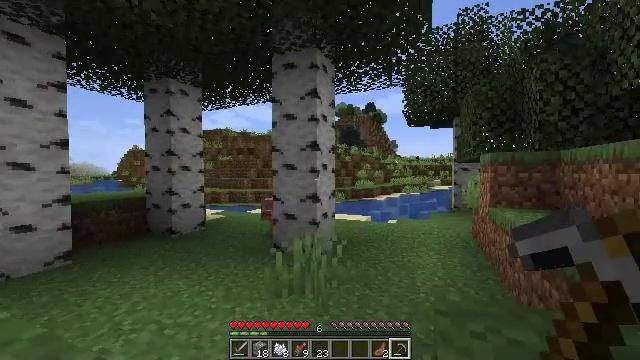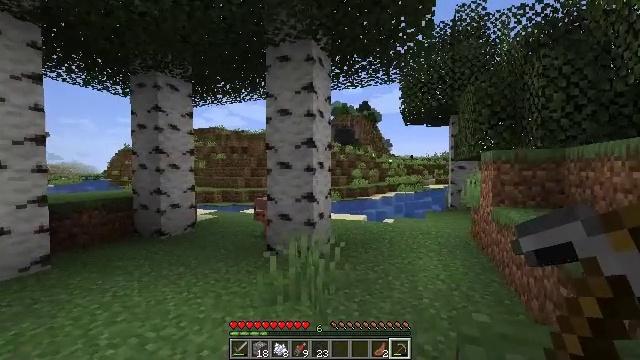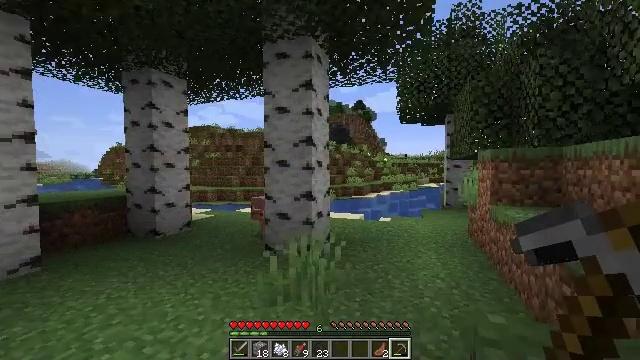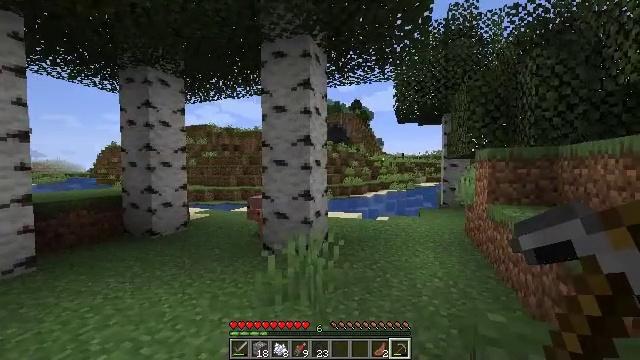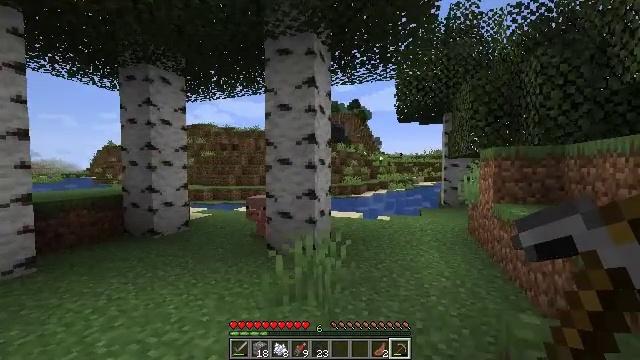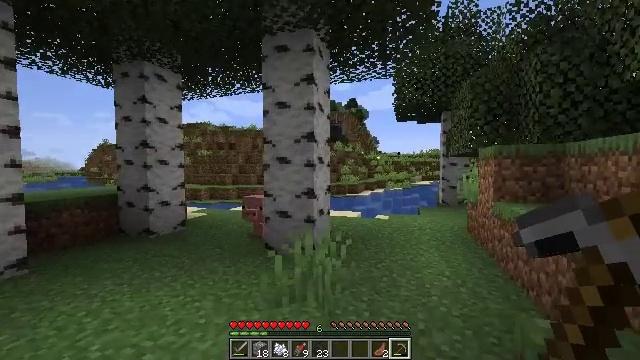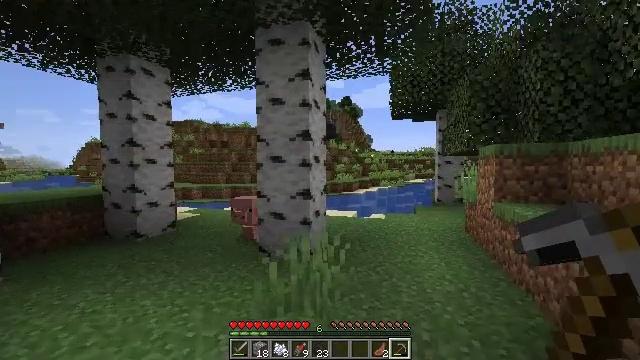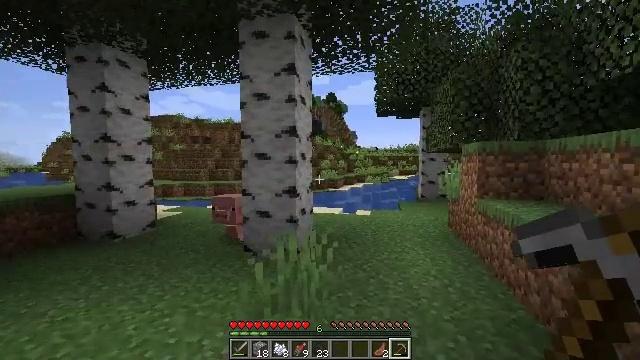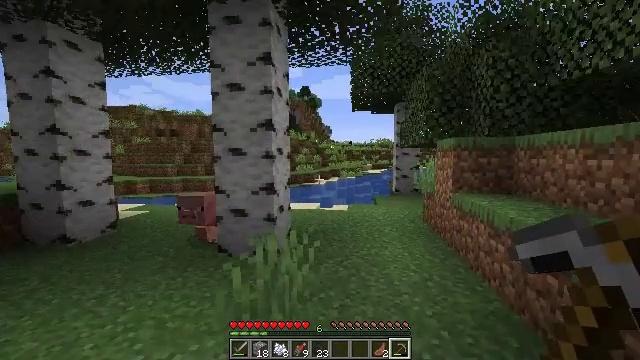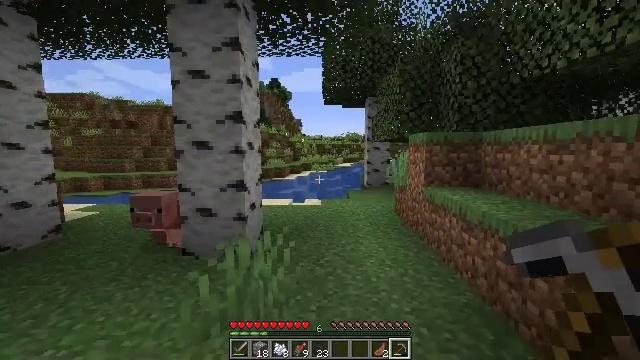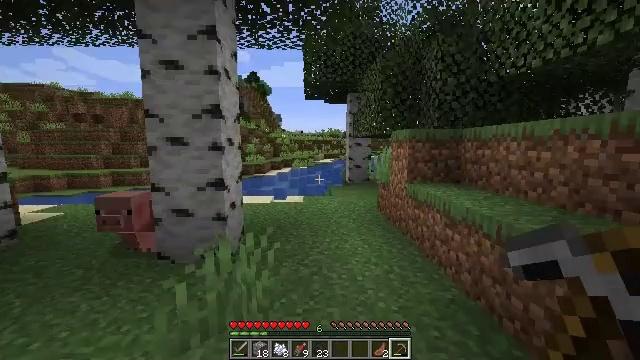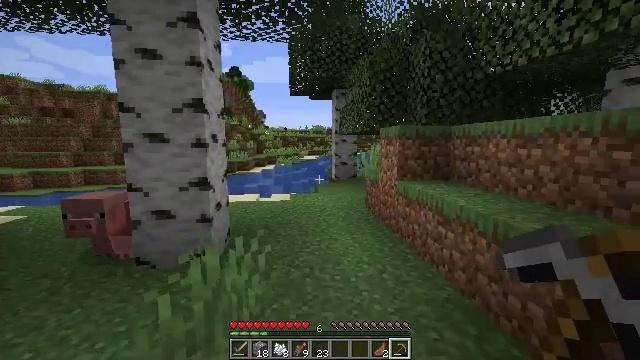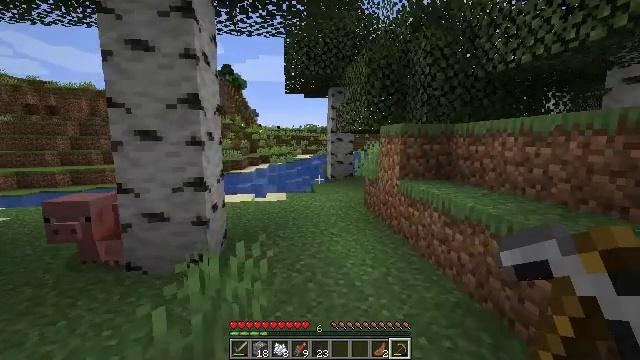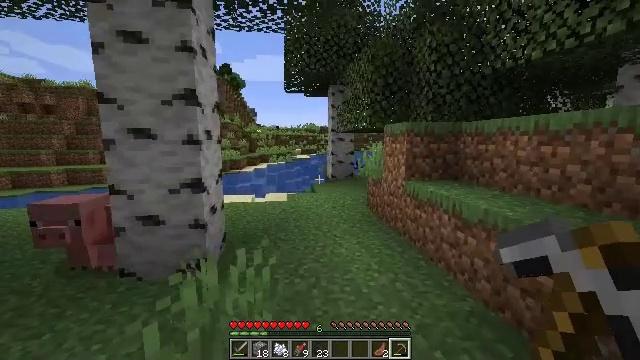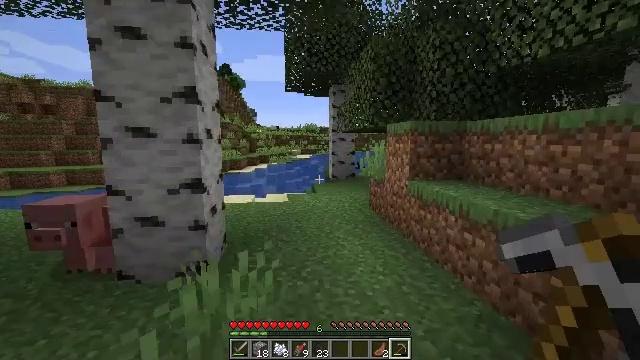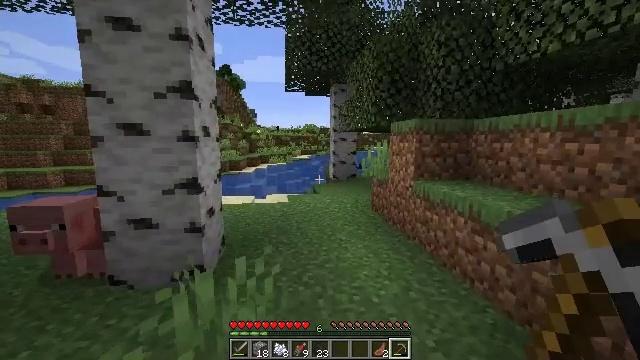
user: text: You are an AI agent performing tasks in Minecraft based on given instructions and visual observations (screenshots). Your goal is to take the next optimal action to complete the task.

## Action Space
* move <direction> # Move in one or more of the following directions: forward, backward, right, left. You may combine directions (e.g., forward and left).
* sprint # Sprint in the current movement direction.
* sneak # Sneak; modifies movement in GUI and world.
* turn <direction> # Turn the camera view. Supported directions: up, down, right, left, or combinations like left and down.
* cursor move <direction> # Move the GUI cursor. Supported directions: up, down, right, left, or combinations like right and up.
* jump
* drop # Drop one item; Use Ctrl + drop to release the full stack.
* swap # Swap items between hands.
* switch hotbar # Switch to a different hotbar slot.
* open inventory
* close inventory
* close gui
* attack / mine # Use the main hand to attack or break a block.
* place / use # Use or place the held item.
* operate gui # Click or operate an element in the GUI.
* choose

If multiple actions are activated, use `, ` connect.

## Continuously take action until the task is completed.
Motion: motion action
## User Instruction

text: Kill aquatic mobs.
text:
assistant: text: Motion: move forward, turn right
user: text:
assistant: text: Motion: move forward, turn right
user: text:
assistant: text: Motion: move forward
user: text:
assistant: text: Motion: move forward
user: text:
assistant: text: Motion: move forward
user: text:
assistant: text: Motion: move forward, turn right
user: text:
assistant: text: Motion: move forward and move left, turn right
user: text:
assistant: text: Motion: move forward and move left, turn right and down
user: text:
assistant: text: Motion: move forward and move left, turn right and down
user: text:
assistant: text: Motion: move forward and move left, turn right
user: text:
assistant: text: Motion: move forward and move left, turn right
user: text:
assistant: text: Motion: move forward, turn right
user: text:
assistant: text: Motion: no_op
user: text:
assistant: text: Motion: no_op
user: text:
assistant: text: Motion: move forward
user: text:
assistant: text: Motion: move forward
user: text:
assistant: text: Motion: no_op
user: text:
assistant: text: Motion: no_op
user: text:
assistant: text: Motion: move forward
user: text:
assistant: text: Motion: move forward
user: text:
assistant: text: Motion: move forward
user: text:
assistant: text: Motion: move forward
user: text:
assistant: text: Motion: move forward
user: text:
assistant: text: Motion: move forward
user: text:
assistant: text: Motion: move forward
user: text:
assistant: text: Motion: move forward
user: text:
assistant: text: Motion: move forward
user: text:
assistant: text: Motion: move forward
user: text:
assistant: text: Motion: move forward
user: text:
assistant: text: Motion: move forward